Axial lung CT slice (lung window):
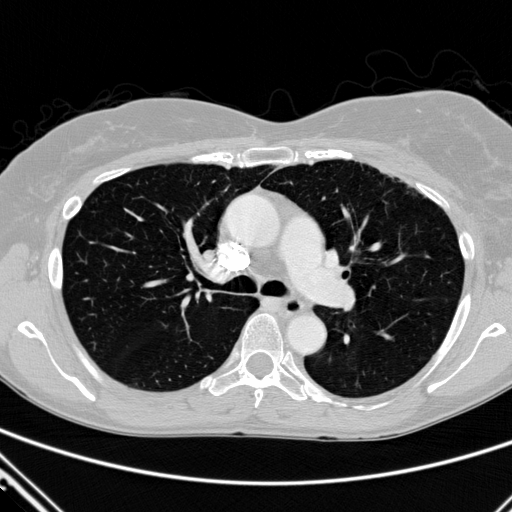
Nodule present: no